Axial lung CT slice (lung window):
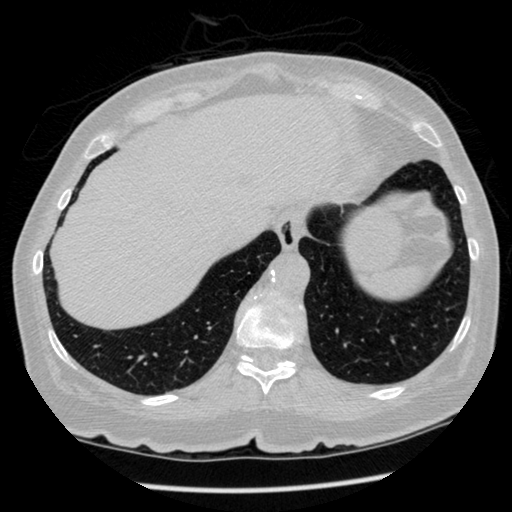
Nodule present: no